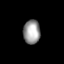
Tissue: lung
Cell type: Epithelial cells
Senescence score: 0.2309
Nuclear area (px): 399
Mean DAPI intensity: 153.88